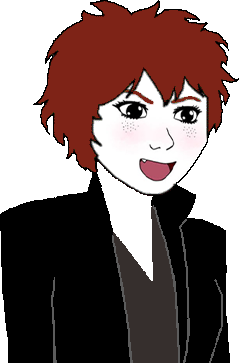
Label: 5_Tomboy